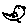
Label: bird